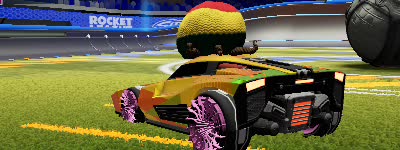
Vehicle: breakout